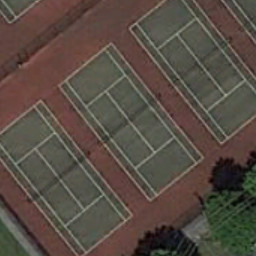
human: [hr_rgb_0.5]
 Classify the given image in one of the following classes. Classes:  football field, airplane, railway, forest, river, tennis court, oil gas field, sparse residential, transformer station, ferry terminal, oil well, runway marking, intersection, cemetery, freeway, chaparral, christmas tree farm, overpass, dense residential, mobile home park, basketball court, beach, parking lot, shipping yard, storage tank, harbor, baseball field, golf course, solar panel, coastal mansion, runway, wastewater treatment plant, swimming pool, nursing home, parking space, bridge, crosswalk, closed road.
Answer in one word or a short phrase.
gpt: tennis court